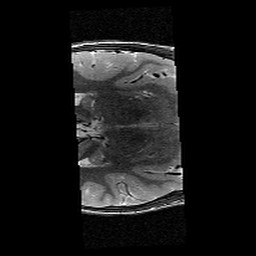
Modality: T2w
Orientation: axial
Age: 13
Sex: female
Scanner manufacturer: siemens
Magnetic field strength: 3 T
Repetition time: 8.46 s
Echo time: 0.067 s